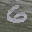
Label: 6